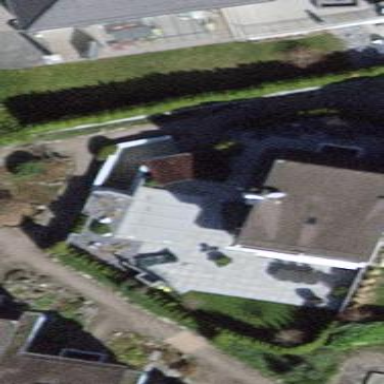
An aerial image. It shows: Terrace building with saltbox roof shape.